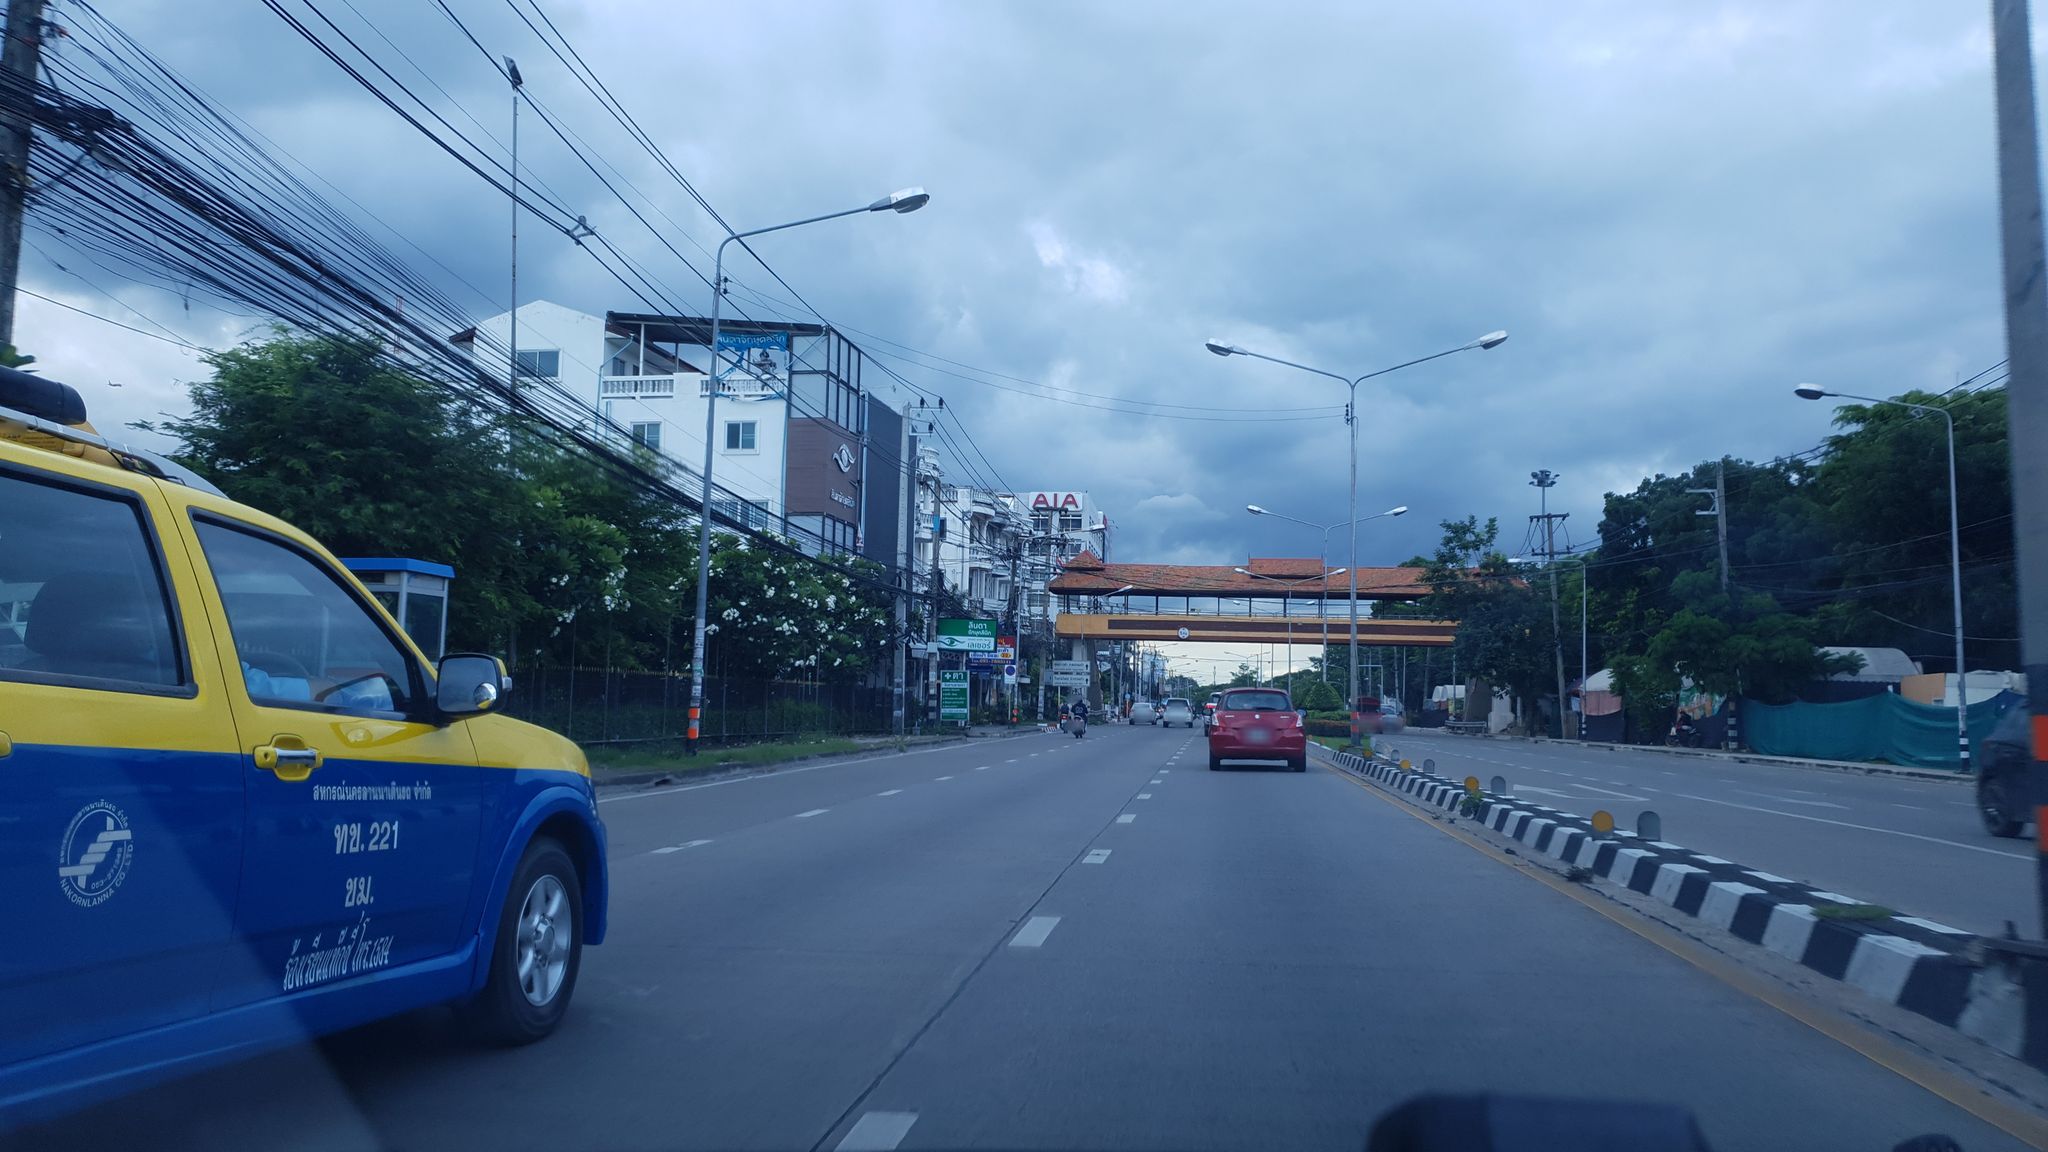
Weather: cloudy
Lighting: day
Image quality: good
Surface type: driving surface
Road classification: service
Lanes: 2
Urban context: semi-dense urban cluster
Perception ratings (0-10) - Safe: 1.42, Lively: 9.13, Beautiful: 6.8, Boring: 5.54, Depressing: 8.92, Wealthy: 2.9